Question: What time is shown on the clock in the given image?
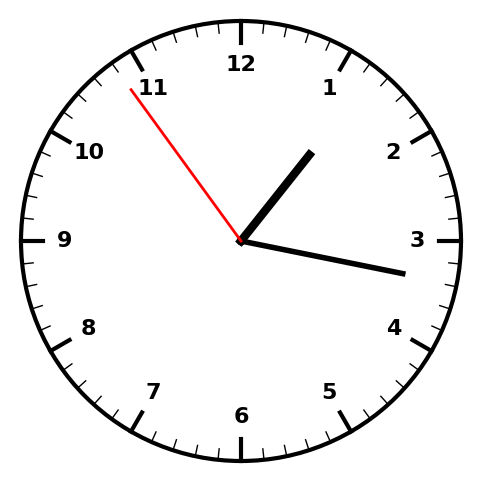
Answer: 01:16:54